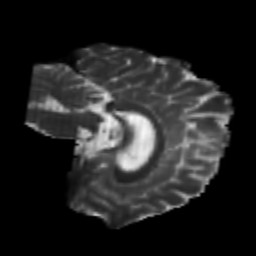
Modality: T2w
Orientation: sagittal
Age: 23
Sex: female
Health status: healthy
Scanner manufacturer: philips
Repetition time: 7.388 s
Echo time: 0.08599 s